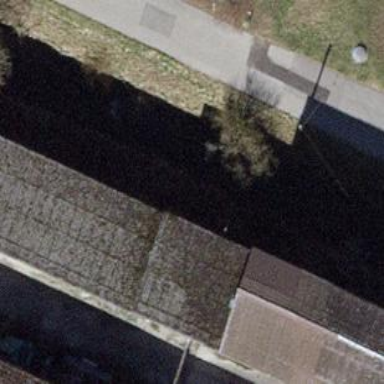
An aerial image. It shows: View of roof of building.